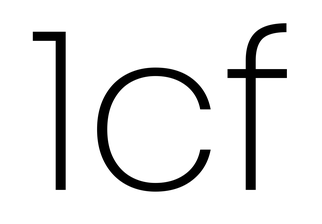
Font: Poppins-ExtraLight